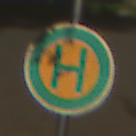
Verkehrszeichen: Haltestelle
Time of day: MorningAfternoon
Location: Outdoor (Suburban)
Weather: Clear
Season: NotSpecified
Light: Natural